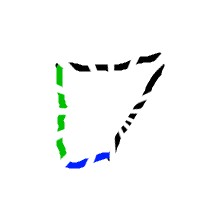
Shape: trapezoid